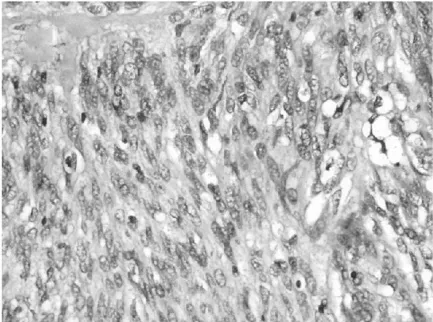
(B) The cells appeared atypical (hematoxylin and eosin; magnification, x400).
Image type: pathology (h&e)